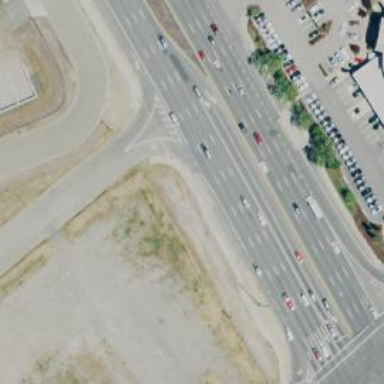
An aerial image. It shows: This image shows trunk highway that functions as expressway.